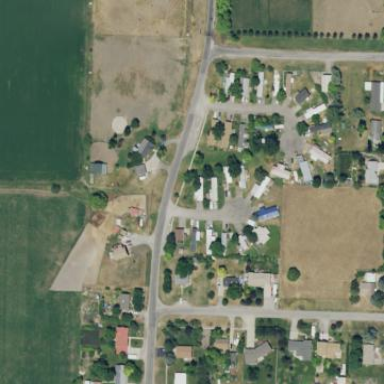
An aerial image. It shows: Residential area known as trailer park.